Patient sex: M
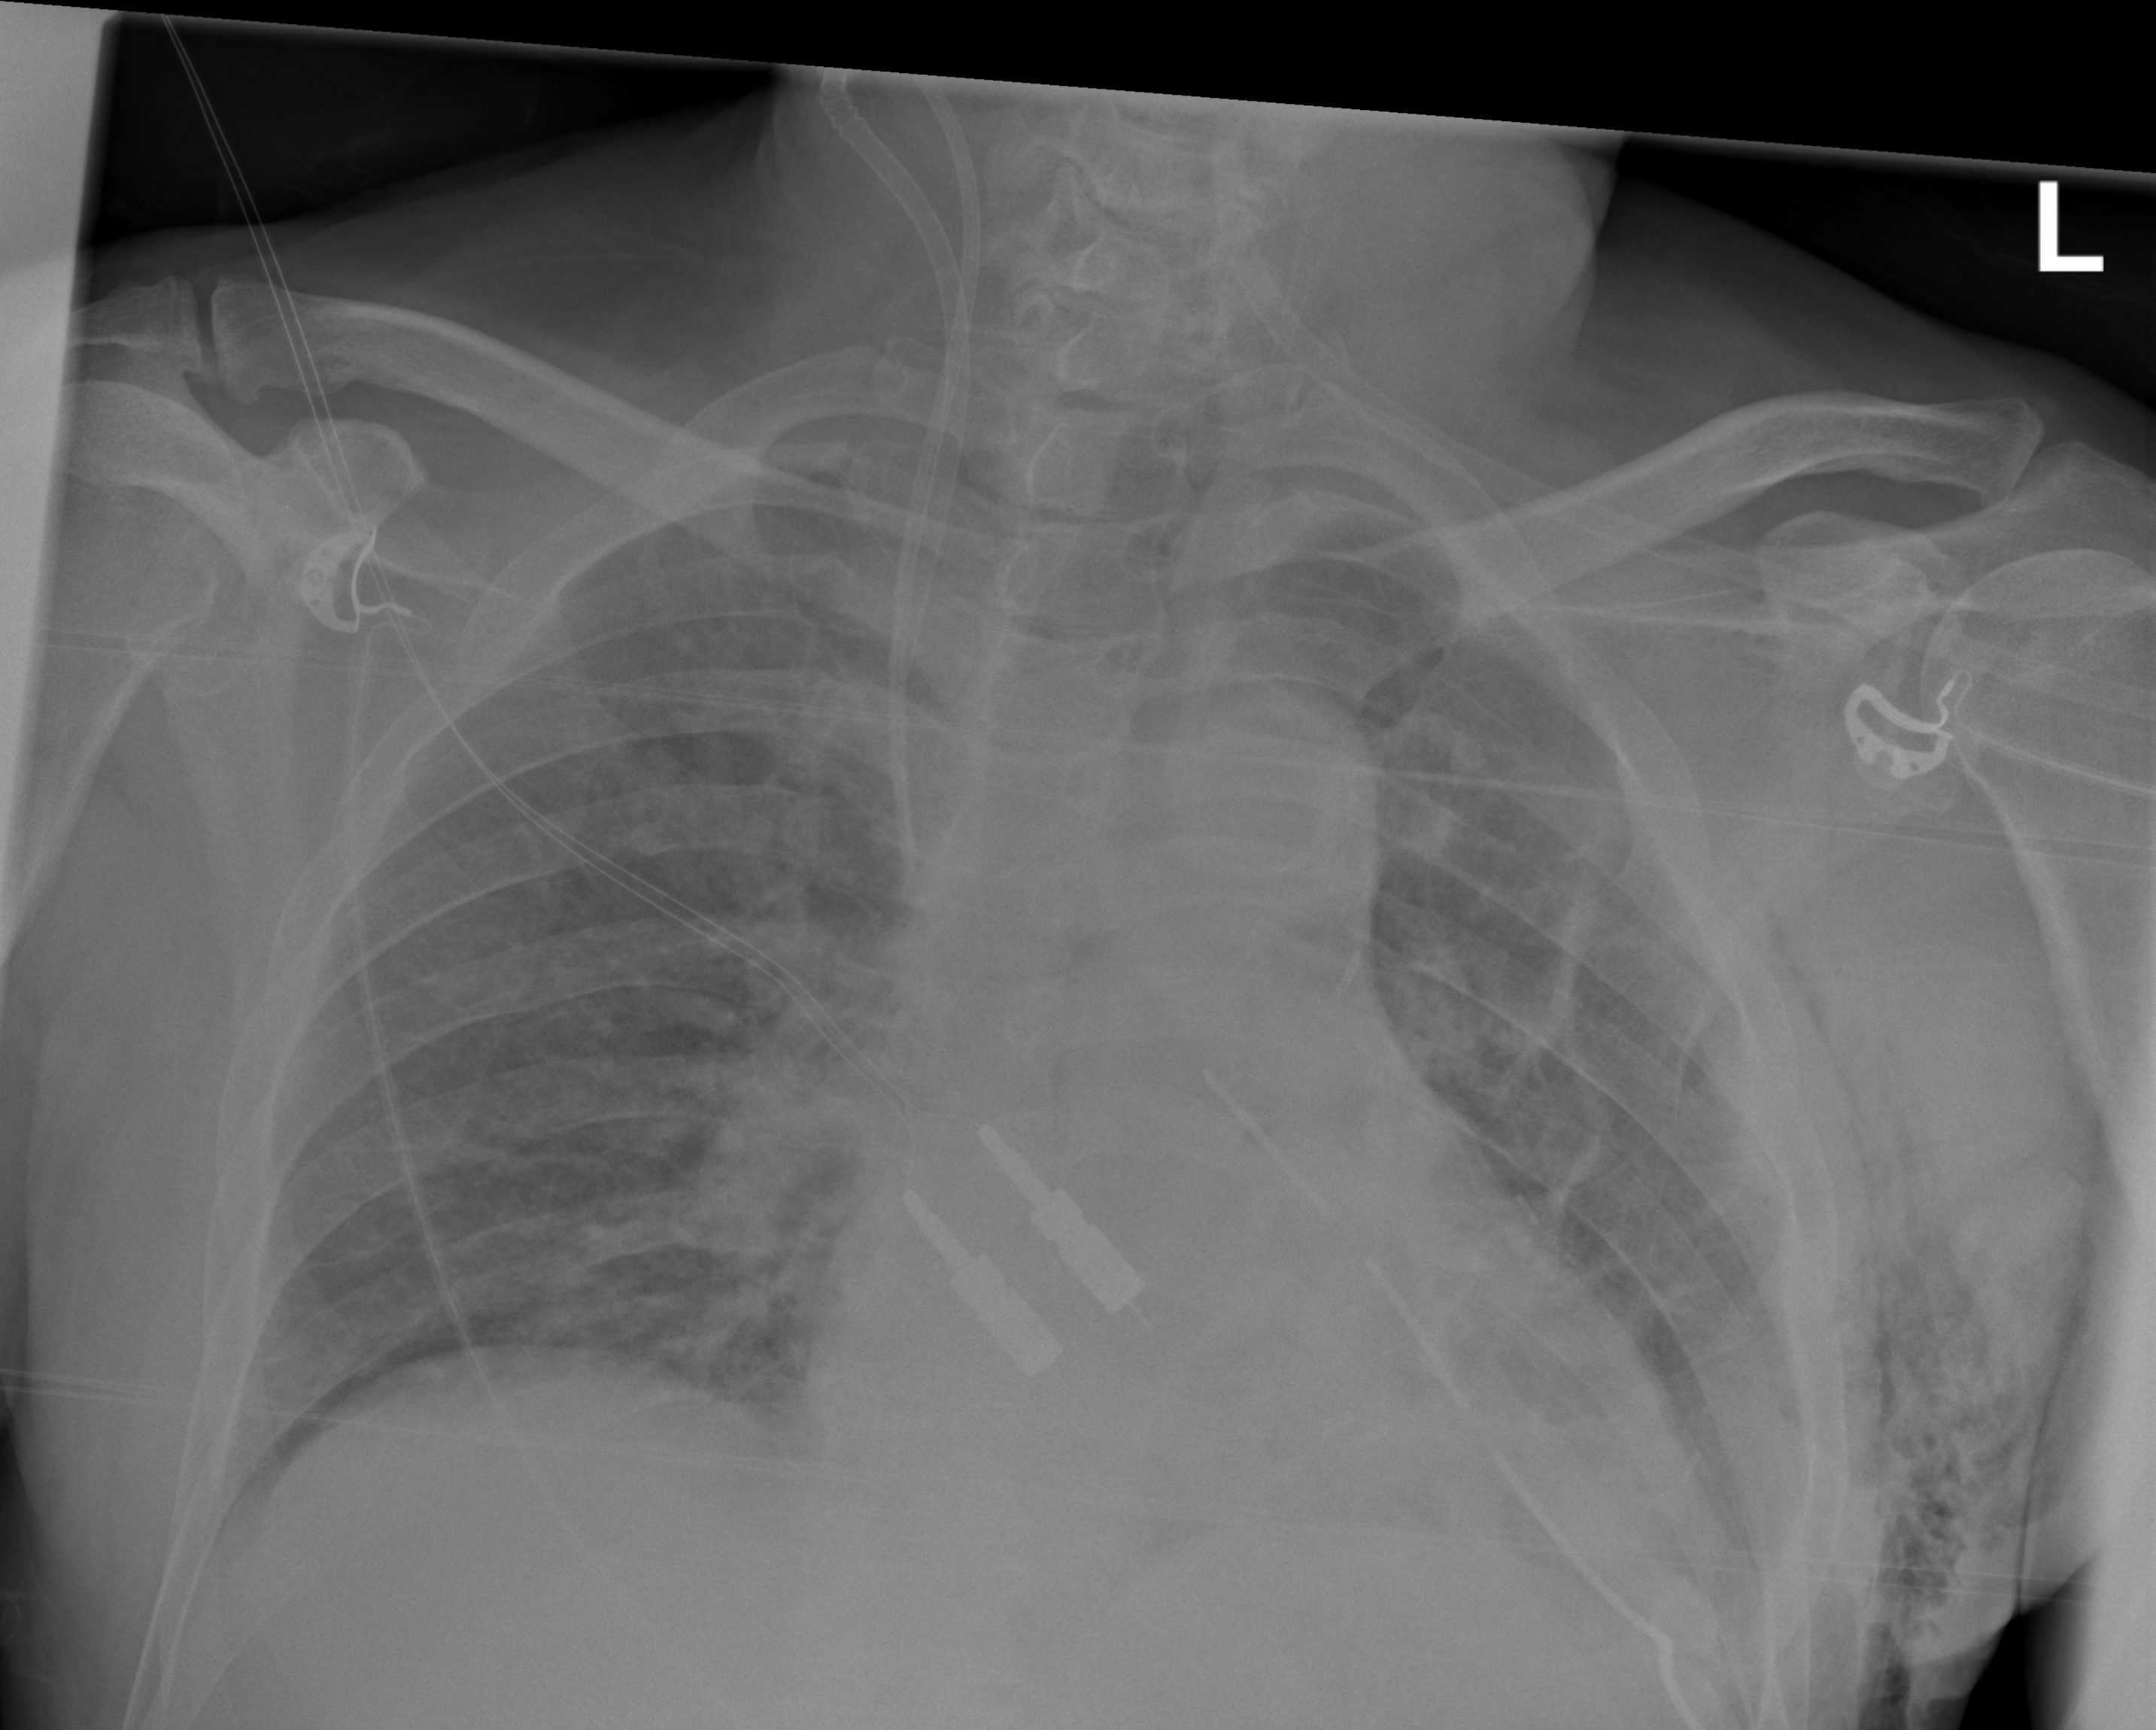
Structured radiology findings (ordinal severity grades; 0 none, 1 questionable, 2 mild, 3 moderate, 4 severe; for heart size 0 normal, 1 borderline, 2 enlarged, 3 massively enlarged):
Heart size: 2
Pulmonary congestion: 2
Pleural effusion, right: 0
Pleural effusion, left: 2
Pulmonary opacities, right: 2
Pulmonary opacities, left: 2
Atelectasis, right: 0
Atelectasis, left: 2